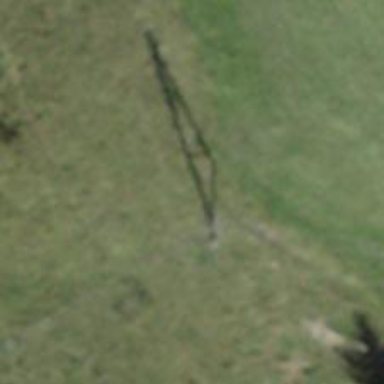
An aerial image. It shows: Power pole.